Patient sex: M
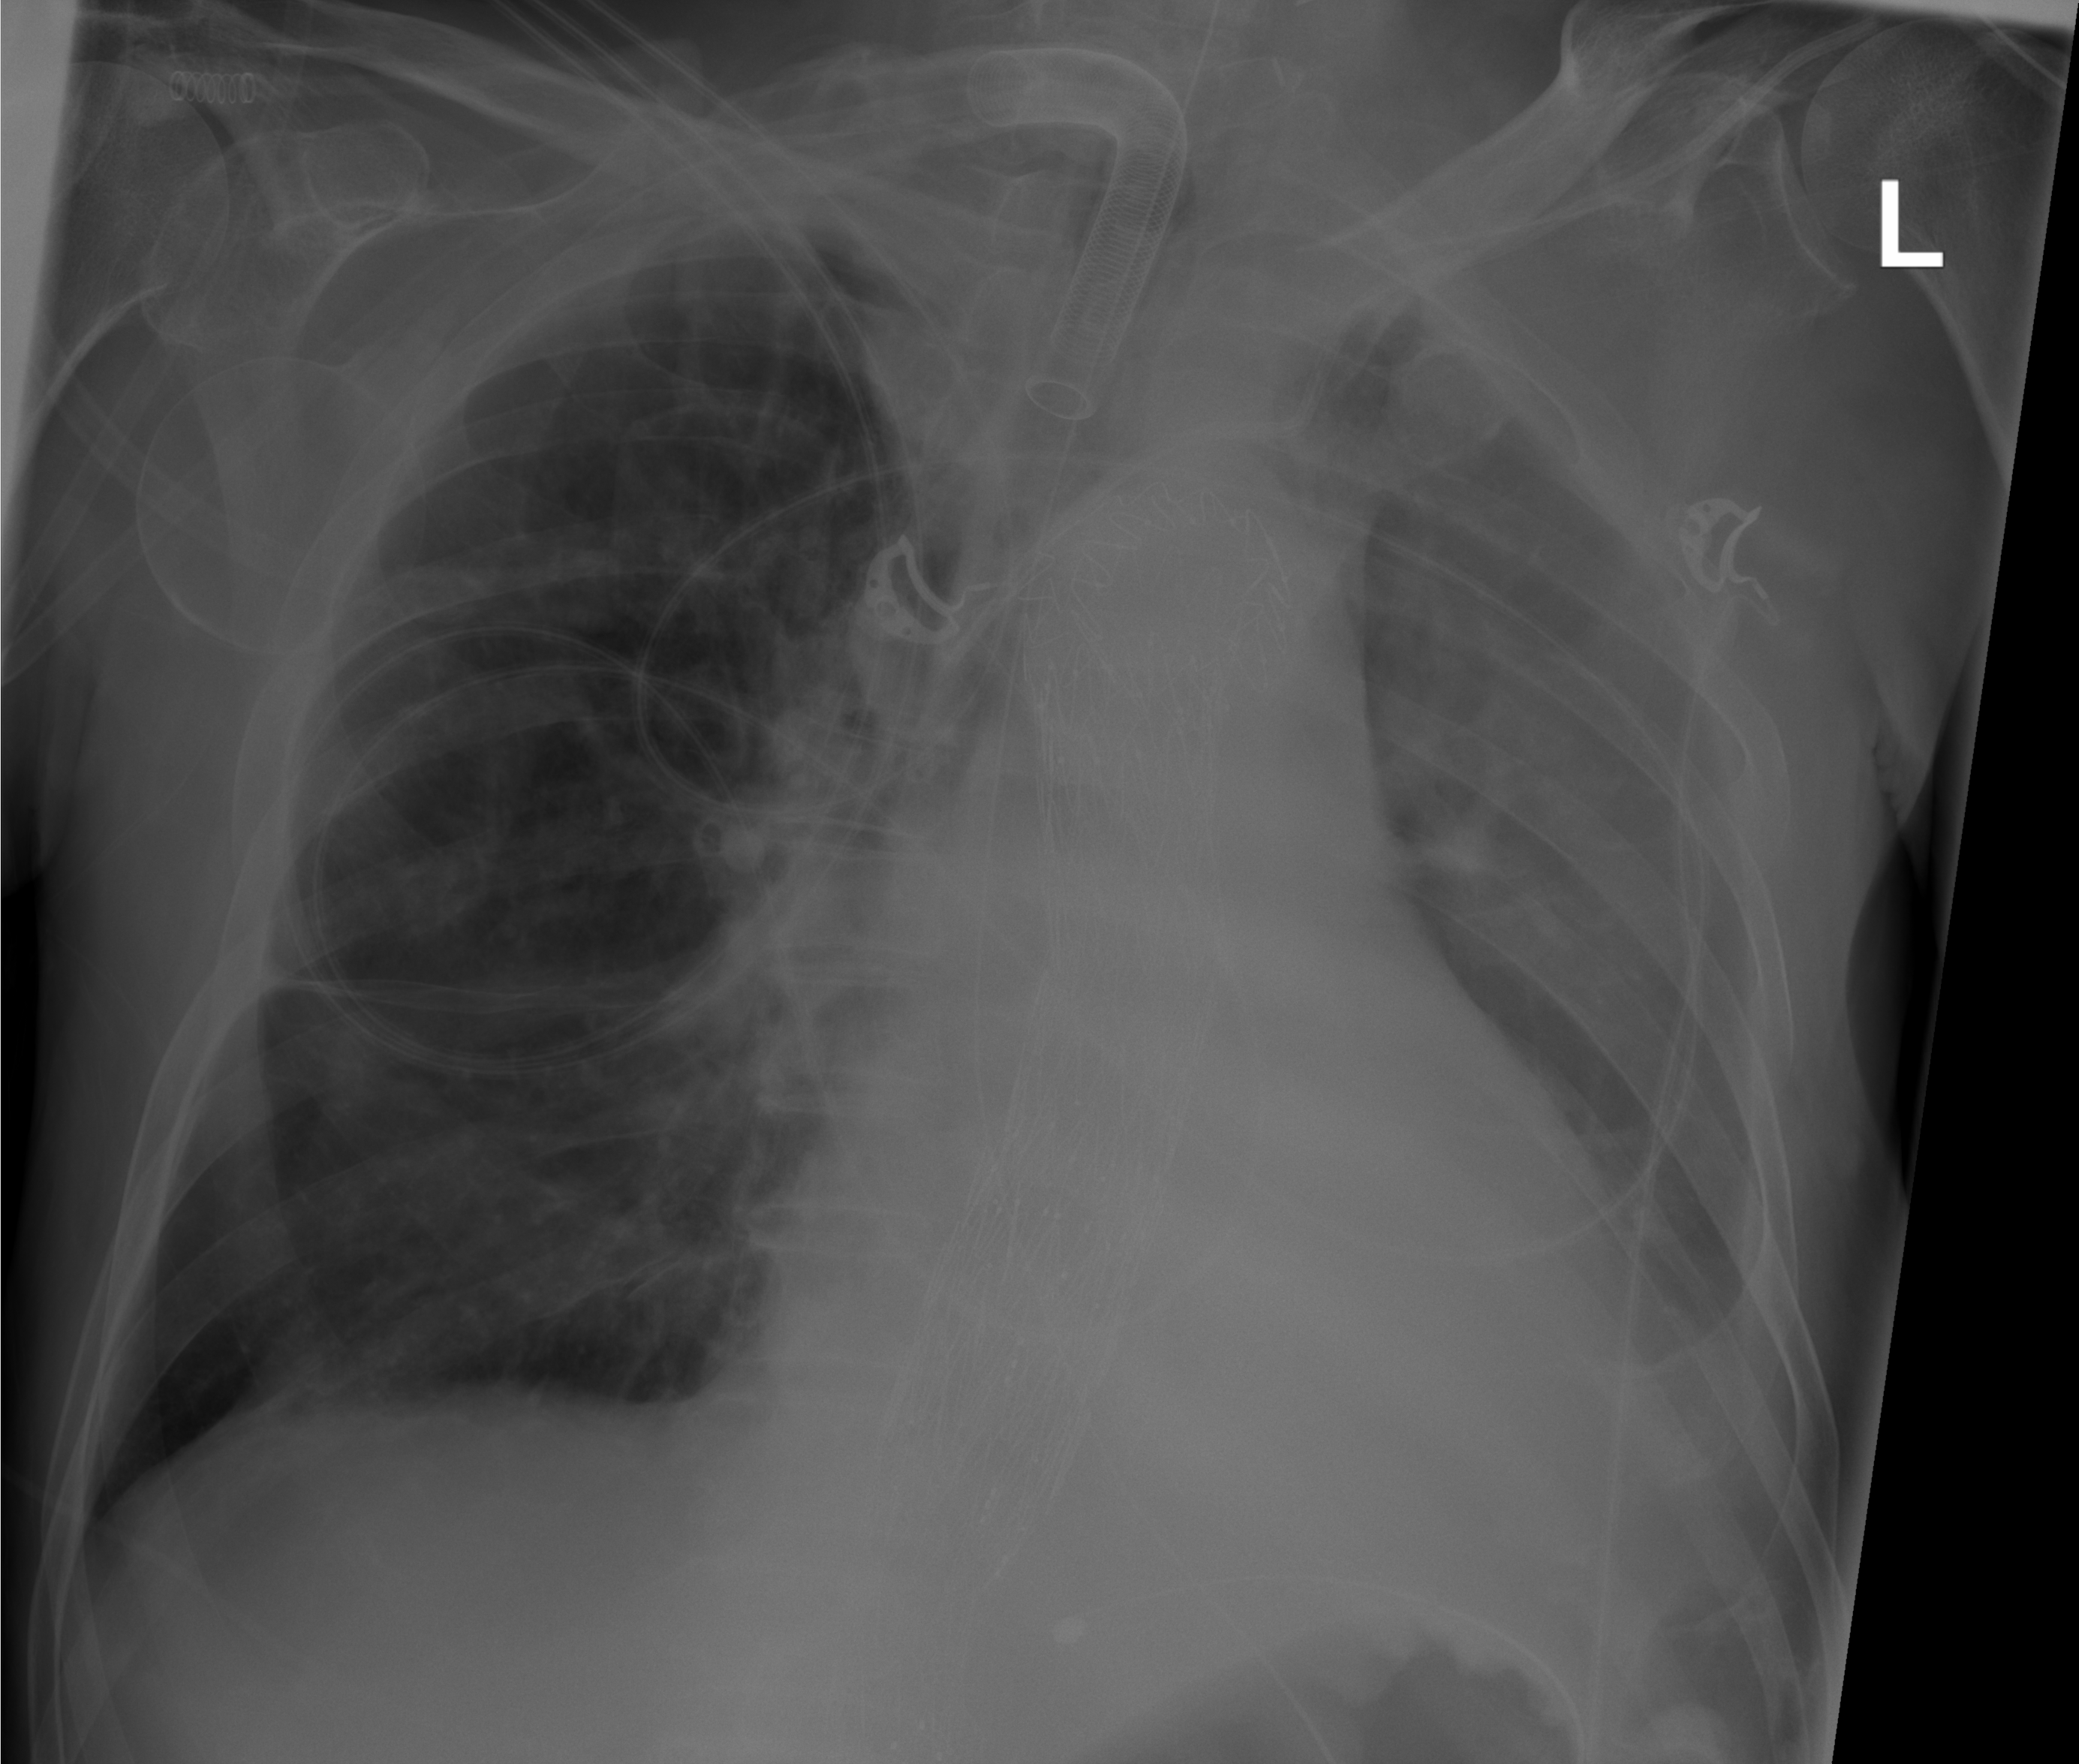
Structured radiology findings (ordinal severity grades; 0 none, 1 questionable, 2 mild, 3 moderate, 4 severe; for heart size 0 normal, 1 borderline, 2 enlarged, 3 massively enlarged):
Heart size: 2
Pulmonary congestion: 2
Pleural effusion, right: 0
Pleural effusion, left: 3
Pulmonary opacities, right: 0
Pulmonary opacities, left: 0
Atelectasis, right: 0
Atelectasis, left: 2